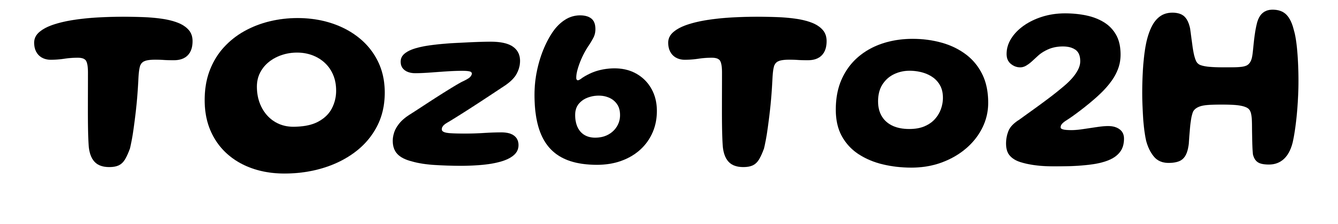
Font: Gluten_SemiBold